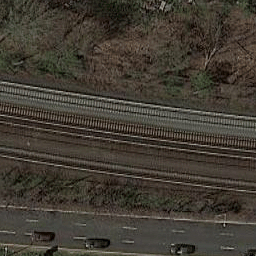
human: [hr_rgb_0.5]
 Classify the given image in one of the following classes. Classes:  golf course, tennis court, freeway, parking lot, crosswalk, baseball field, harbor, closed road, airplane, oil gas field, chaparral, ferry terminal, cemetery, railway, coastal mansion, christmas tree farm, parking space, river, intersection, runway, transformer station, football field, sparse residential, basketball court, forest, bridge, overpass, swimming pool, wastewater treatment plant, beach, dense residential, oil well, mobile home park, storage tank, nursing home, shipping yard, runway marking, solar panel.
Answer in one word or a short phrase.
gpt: railway